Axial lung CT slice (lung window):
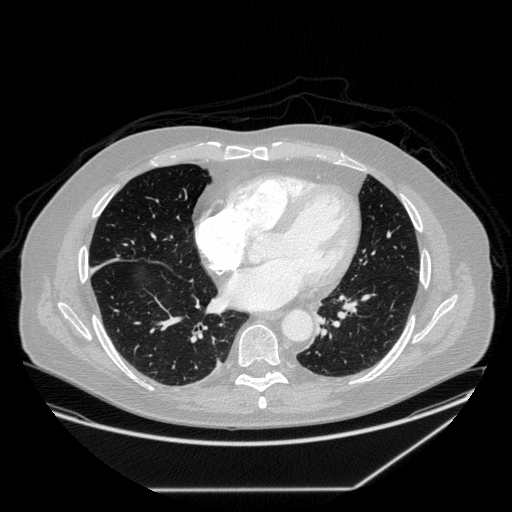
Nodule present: no